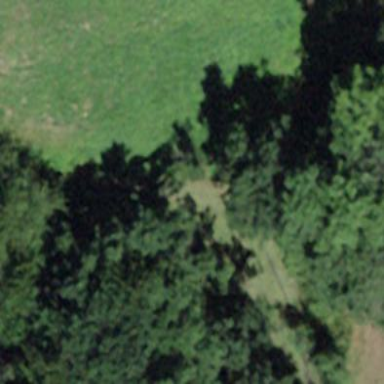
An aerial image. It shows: Forest area.